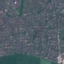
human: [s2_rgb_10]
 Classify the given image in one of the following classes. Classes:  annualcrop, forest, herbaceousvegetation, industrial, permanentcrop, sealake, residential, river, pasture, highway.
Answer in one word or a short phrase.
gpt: Residential